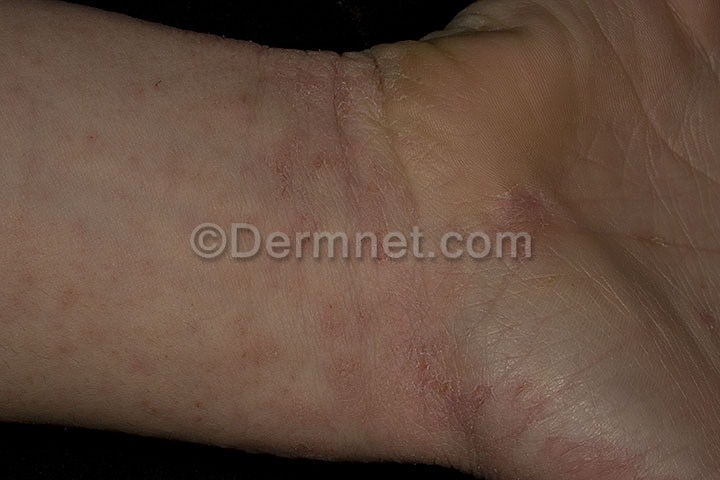
Disease: Scabies Lyme Disease and other Infestations and Bites